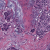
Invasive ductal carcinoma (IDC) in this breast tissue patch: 0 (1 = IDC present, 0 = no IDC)